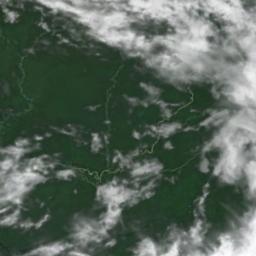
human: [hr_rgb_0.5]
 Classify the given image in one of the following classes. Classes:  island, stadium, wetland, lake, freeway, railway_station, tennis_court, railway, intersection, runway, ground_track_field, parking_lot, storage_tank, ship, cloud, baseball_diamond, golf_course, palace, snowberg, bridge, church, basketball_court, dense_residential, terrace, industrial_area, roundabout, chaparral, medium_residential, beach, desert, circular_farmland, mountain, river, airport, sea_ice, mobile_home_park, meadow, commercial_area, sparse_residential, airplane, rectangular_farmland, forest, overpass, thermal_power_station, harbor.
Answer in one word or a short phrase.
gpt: cloud